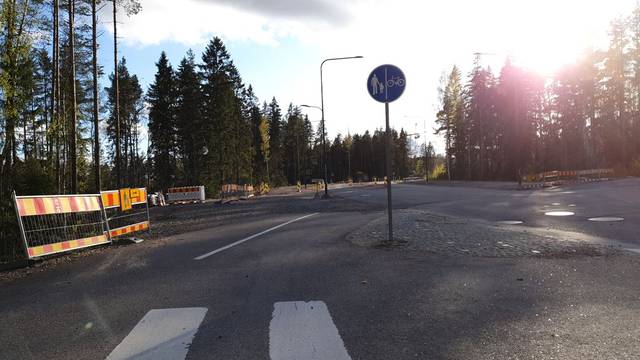
Region: Finland
Coordinates: 60.259, 24.893